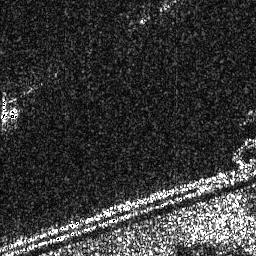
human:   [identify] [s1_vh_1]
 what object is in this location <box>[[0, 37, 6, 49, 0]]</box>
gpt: <ref>1 small ship at the left</ref>